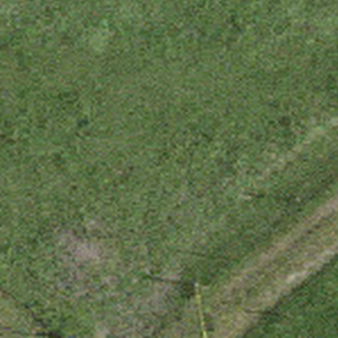
Label: other